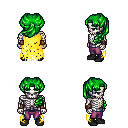
a pixel art fantasy rpg character, male body template, skeleton, yellow tattered cape, magenta pants, green princess hairstyle, cloth bracers, black shoes, four views (front, back, left, right), 2x2 character sprite sheet, small pixel art, hard edges, no anti-aliasing